Question: guys I can't seem to figure out how come when I have implemented the datepicker it does not allow to pick the current date. I also followed many answers here to show done button when the datepicker pops-up.
Kindly help me with the done button and the setting the label to the current date by default.
Here is my screenshot
'''
- (IBAction)btnDate:(id)sender {
datepicker=[[UIDatePicker alloc] initWithFrame:CGRectMake(0, 250, 325, 300)];
datepicker.datePickerMode = UIDatePickerModeDate;
datepicker.hidden = NO;
datepicker.date = [NSDate date];
[datepicker addTarget:self
action:@selector(LabelChange:)
forControlEvents:UIControlEventValueChanged];
datepicker.backgroundColor = [UIColor whiteColor];
[self.view addSubview:datepicker]; //this can set value of selected date to your label change according to your condition
NSDateFormatter * df = [[NSDateFormatter alloc] init];
[df setDateFormat:@"M-d-yyyy"]; // from here u can change format..
lblDate.text=[df stringFromDate:datepicker.date];
'''
}
'''
- (void)LabelChange:(id)sender{
NSDateFormatter *df = [[NSDateFormatter alloc] init];
[df setDateFormat:@"M-d-yyyy"];
lblDate.text = [NSString stringWithFormat:@"%@",
[df stringFromDate:datepicker.date]];
[datepicker removeFromSuperview];
}
'''
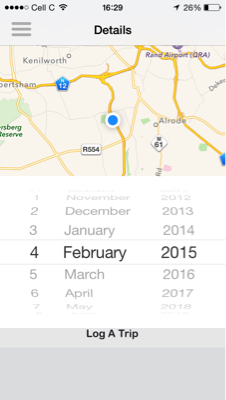
Answer: I found an answer to my question with this helpful tutorial. Here is the piece of code that someone may make use of if they want date picker with cancel and done button taken from the link below the snippet for more information and credits to the author.
'''
/*
* Change the date.
*/
- (void)changePickUpDate:(UIDatePicker *)sender {
NSString *formatString = [NSDateFormatter dateFormatFromTemplate:@"yyyyMMdd" options:0 locale:[NSLocale currentLocale]];
NSDateFormatter *dateFormatter = [[NSDateFormatter alloc] init];
[dateFormatter setDateFormat:formatString];
NSString *todayString = [dateFormatter stringFromDate:sender.date];
NSLog(@"todayString: %@", todayString);
DateLabel.text =[[NSString stringWithFormat:@"%@", todayString]init];
//NSLog(@"New Date: %@", sender.date);
}
/*
* Releases the background, datepicker and toolbar.
*/
- (void)removeViews:(id)object {
/*
* Releases the background view.
*/
[[self.view viewWithTag:9] removeFromSuperview];
/*
* Releases the datepicker.
*/
[[self.view viewWithTag:10] removeFromSuperview];
/*
* Releases the toolbar.
*/
[[self.view viewWithTag:11] removeFromSuperview];
}
/*
* Hides the datapicker.
*/
- (void)dismissDatePicker:(id)sender {
/*
* Create a variable with the target position and size for hiding the toolbar.
*/
CGRect toolbarTargetFrame = CGRectMake(0, self.view.bounds.size.height, 320, 44);
/*
* Create a variable with the target position and size for hiding the datepicker.
*/
CGRect datePickerTargetFrame = CGRectMake(0, self.view.bounds.size.height + 44, 320, 216);
/*
* Send start animation message to UIView.
*/
[UIView beginAnimations:@"MoveOut" context:nil];
/*
* Set the transparency for hiding the background view.
*/
[self.view viewWithTag:9].alpha = 0;
/*
* Set the target position for hiding the datepicker.
*/
[self.view viewWithTag:10].frame = datePickerTargetFrame;
/*
* Set the target position for hiding the toolbar.
*/
[self.view viewWithTag:11].frame = toolbarTargetFrame;
/*
* The method setAnimationDelegate enables knowledge on start and end of the animation.
*/
[UIView setAnimationDelegate:self];
/*
* Calls the removeViews method at the end of the animation.
*/
[UIView setAnimationDidStopSelector:@selector(removeViews:)];
/*
* Commits the animation thread for execution.
*/
[UIView commitAnimations];
}
/*
* Sets up and shows the datepicker.
*/
- (IBAction)callPickUpDP {
/*
* If view with tag exists ignore the rest of the code and exit.
*/
if([self.view viewWithTag:9]) {
return;
}
/*
* Create a variable with the target position and size for showing the toolbar.
*/
CGRect toolbarTargetFrame = CGRectMake(0, self.view.bounds.size.height - 216 - 44, 320, 44);
/*
* Create a variable with the target position and size for showing the datepicker.
*/
CGRect datePickerTargetFrame = CGRectMake(0, self.view.bounds.size.height - 216, 320, 216);
/*
* Instantiate a UIView with the frame size of the existing view.
*/
UIView *darkView = [[UIView alloc] initWithFrame:self.view.bounds];
/*
* Set the transparency.
*/
darkView.alpha = 0;
/*
* Set the background color.
*/
darkView.backgroundColor = [UIColor blackColor];
/*
* Set a tag for the UIView instance to reference it by tag.
*/
darkView.tag = 9;
/*
* Setup a tap gesture listener that calls the dismissDatePicker method on tap.
*/
UITapGestureRecognizer *tapGesture = [[UITapGestureRecognizer alloc] initWithTarget:self action:@selector(dismissDatePicker:)];
/*
* Add the tap gesture listener to the UIView.
*/
[darkView addGestureRecognizer:tapGesture];
/*
* Adds the subview on top of all the other subviews.
*/
[self.view addSubview:darkView];
/*
* Instantiate a UIDatePicker and set the initial frame with the datepicker outside of the view.
*/
UIDatePicker *datePicker = [[UIDatePicker alloc] initWithFrame:CGRectMake(0, self.view.bounds.size.height+44, 320, 216)];
/*
* Set a tag for the UIDatePicker instance to reference it by tag.
*/
datePicker.alpha = 1;
datePicker.tag = 10;
datePicker.backgroundColor = [UIColor whiteColor];
datePicker.datePickerMode = UIDatePickerModeDate;
/*
* Add a listener that listens for changing values in the datepicker which then calls the change date method.
*/
[datePicker addTarget:self action:@selector(changePickUpDate:) forControlEvents:UIControlEventValueChanged];
/*
* Adds the subview on top of all the other subviews.
*/
[self.view addSubview:datePicker];
/*
* Instantiate a UIToolbar and set the initial frame with the toolbar outside of the view.
*/
UIToolbar *toolBar = [[UIToolbar alloc] initWithFrame:CGRectMake(0, self.view.bounds.size.height, 320, 44)];
/*
* Set a tag for the UIToolbar instance to reference it by tag.
*/
toolBar.tag = 11;
/*
* Set a style for the UIToolbar.
*/
toolBar.barStyle = UIBarStyleBlackTranslucent;
/*
* Instantiate a spacer UIBarButtonItem.
*/
UIBarButtonItem *spacer = [[UIBarButtonItem alloc] initWithBarButtonSystemItem:UIBarButtonSystemItemFlexibleSpace target:nil action:nil];
/*
* Instantiate a done UIBarButtonItem on click this will call the dismissDatePicker method.
*/
UIBarButtonItem *doneButton = [[UIBarButtonItem alloc] initWithBarButtonSystemItem:UIBarButtonSystemItemDone target:self action:@selector(dismissDatePicker:)];
/*
* Set the created UIBarButtonItems to the toolbar.
*/
[toolBar setItems:[NSArray arrayWithObjects:spacer, doneButton, nil]];
/*
* Adds the subview on top of all the other subviews.
*/
[self.view addSubview:toolBar];
/*
* Start animation.
*/
[UIView beginAnimations:@"MoveIn" context:nil];
/*
* Set the target position for showing the toolbar.
*/
toolBar.frame = toolbarTargetFrame;
/*
* Set the target position for showing the datepicker.
*/
datePicker.frame = datePickerTargetFrame;
/*
* Set the transparency for showing background view.
*/
darkView.alpha = 0.5;
/*
* Commits the animation thread for execution.
*/
[UIView commitAnimations];
}
'''
<URL>